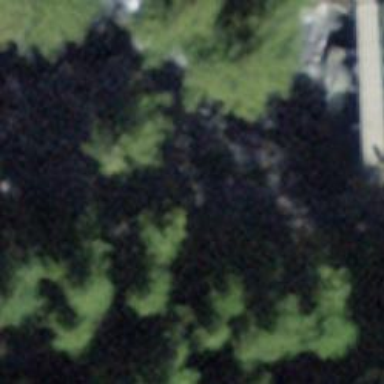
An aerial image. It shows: Path leading to bridge.